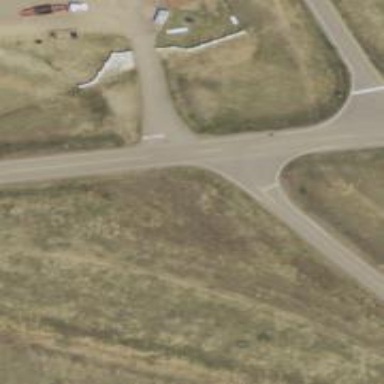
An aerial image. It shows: Paved tertiary road.